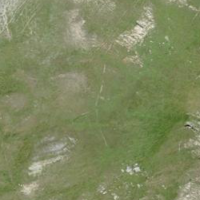
EUNIS habitat code: 26
Species observed at this site:
Draba aizoides